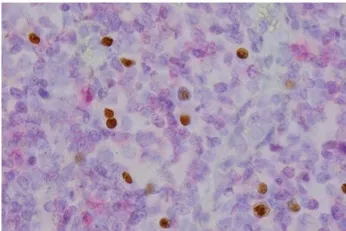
Photomicrography of the nodal biopsy. (E) EBER in situ hybridization followed by PD-1 immunostaining showed that lymphoma cells were negative for EBER.
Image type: pathology (immunostaining)